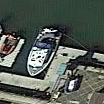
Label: civil